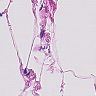
Metastatic tissue present: no